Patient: sex F, age 57
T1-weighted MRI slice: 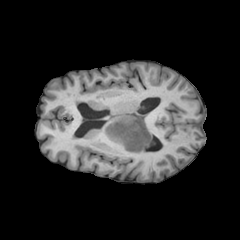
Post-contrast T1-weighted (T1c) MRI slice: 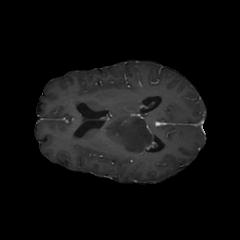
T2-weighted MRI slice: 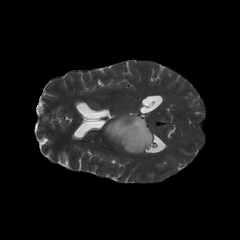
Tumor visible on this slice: yes
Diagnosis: Astrocytoma, IDH-wildtype
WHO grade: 3